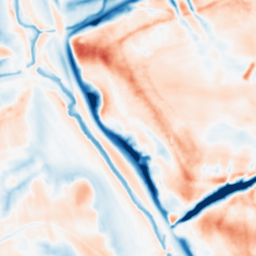
Category: multiscale
Decomposition family: dog
Decomposition parameters: sigma_low: 1
sigma_high: 10
Upsampling method: quintic
Upsampling parameters: scale: 4
Upsampling scale: 4